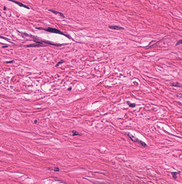
Tumor epithelial tissue: no
Tumor-associated stroma tissue: yes
Normal tissue: no